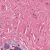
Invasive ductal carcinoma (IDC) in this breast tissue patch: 0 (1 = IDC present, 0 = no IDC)